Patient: sex M, age 83
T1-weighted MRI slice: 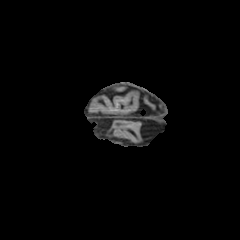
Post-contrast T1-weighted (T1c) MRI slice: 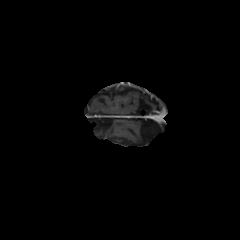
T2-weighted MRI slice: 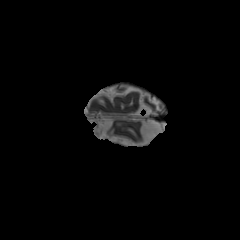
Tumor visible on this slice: no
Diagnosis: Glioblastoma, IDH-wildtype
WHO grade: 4